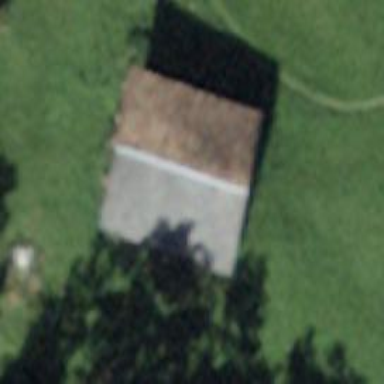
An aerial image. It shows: Cabin.